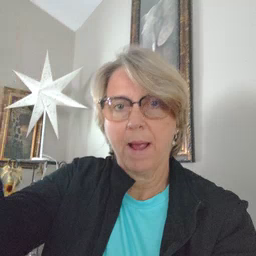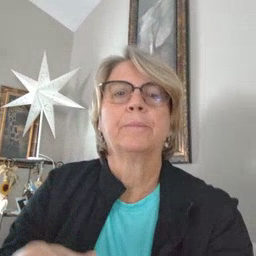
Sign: grandpa